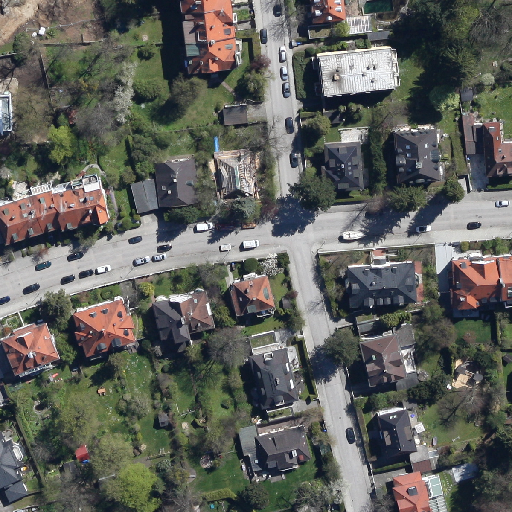
Referring expression: impervious surface